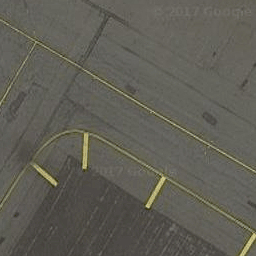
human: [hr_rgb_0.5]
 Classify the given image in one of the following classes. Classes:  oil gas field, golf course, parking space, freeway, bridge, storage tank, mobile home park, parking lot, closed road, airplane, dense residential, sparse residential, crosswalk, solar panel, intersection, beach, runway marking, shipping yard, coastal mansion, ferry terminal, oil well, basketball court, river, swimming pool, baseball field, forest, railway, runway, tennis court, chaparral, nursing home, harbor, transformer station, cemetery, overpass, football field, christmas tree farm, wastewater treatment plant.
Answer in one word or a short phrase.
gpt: runway marking